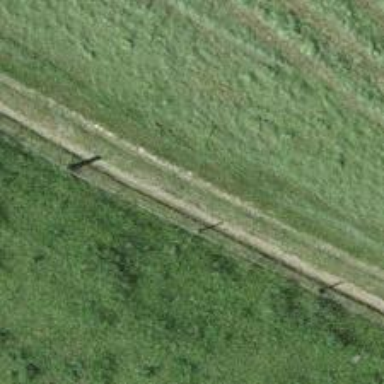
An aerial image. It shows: Track with grade 4 tracktype.